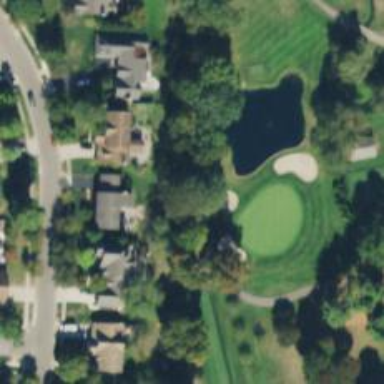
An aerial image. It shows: Path for both road and golf.